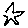
Label: star